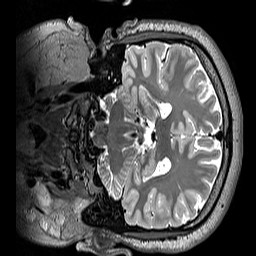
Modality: T2w
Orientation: coronal
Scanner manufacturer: siemens
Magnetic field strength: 3 T
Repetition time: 3.2 s
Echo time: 0.406 s